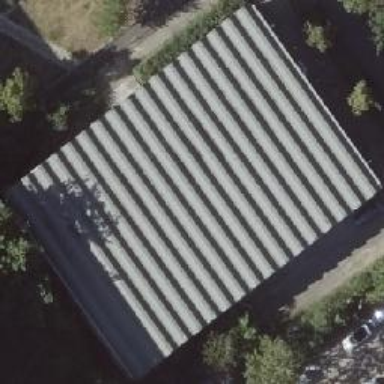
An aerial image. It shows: Sports hall building.